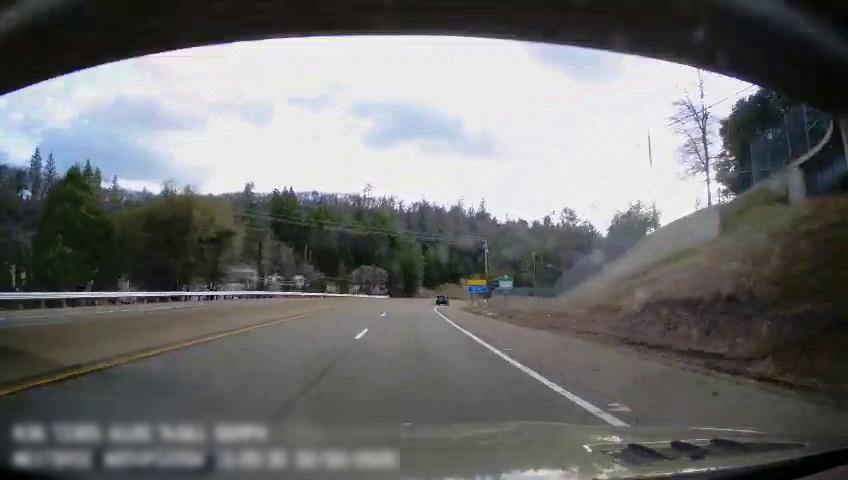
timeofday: Day
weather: Sunny
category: Drivable Space
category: Drivable Space
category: Vehicles | SUV
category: Lanes | Opposite Lane
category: Lanes | Alternate Lane
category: Lanes | Current Lane
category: Lanes | Alternate Lane
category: Traffic | Signs
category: Traffic | Signs